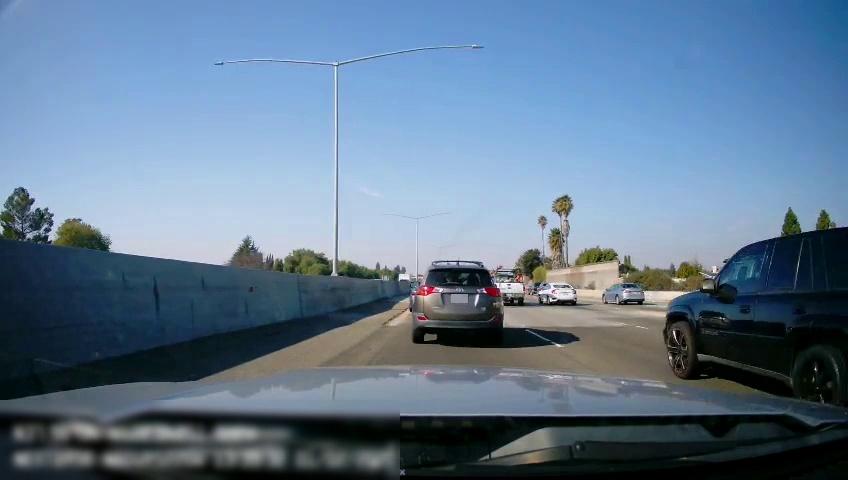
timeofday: Day
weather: Sunny
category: Vehicles | Truck
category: Drivable Space
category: Vehicles | SUV
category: Vehicles | SUV
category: Vehicles | Car
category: Vehicles | Car
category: Vehicles | Truck
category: Vehicles | SUV
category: Vehicles | Car
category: Vehicles | SUV
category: Lanes | Alternate Lane
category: Lanes | Alternate Lane
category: Lanes | Current Lane